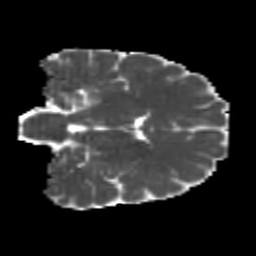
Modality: MD
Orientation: coronal
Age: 25
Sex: male
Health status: healthy
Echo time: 0.074 s